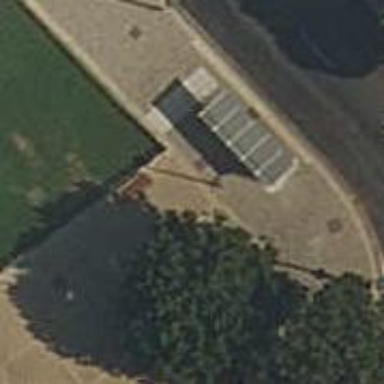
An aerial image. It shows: Bus stop with sheltered platform for public transport.